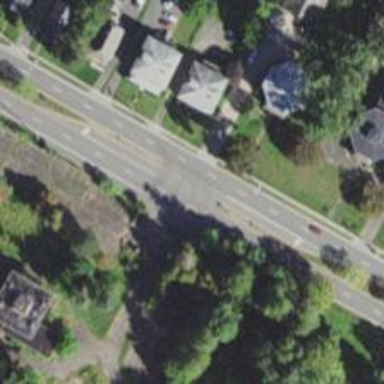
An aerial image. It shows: Driveway serving as trunk link highway.